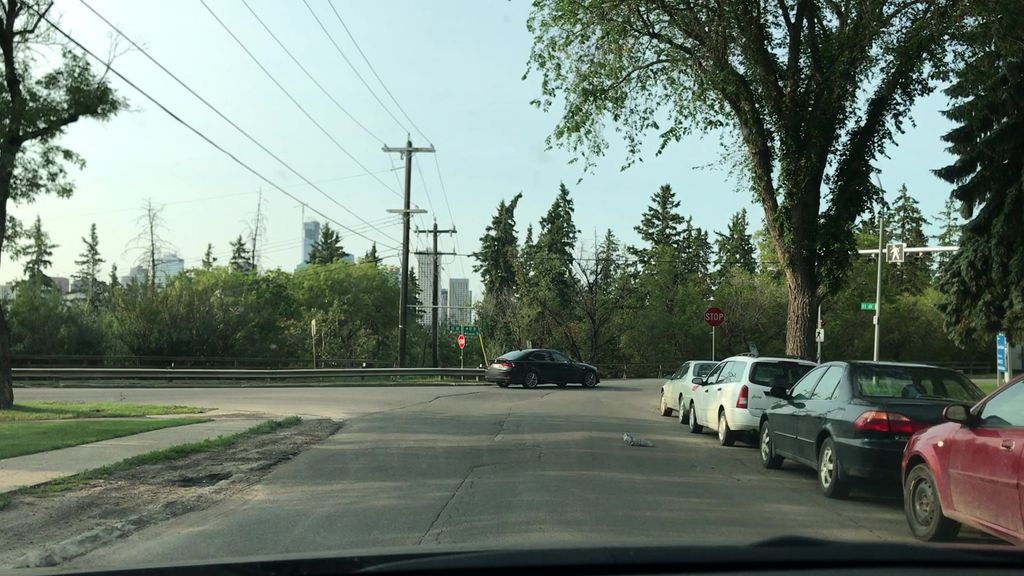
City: edmonton